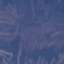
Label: HerbaceousVegetation